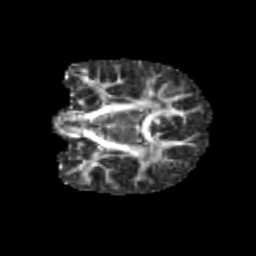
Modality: FA
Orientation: coronal
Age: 9
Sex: female
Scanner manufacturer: siemens
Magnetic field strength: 3 T
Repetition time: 3.8 s
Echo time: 0.07 s